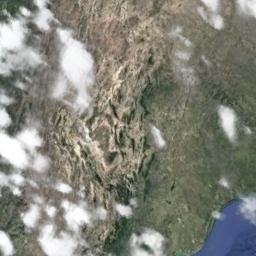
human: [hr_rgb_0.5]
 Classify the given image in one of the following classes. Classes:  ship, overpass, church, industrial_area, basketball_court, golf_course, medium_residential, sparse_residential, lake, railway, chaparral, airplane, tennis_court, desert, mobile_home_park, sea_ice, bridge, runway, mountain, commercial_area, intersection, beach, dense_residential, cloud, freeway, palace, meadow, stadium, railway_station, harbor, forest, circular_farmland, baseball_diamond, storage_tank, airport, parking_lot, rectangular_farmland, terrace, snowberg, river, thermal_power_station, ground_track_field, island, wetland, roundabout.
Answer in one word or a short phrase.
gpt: cloud